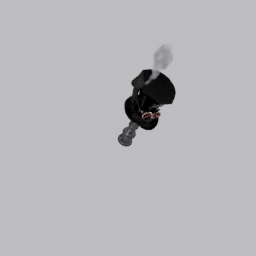
Label: people